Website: lowes
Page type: review-order
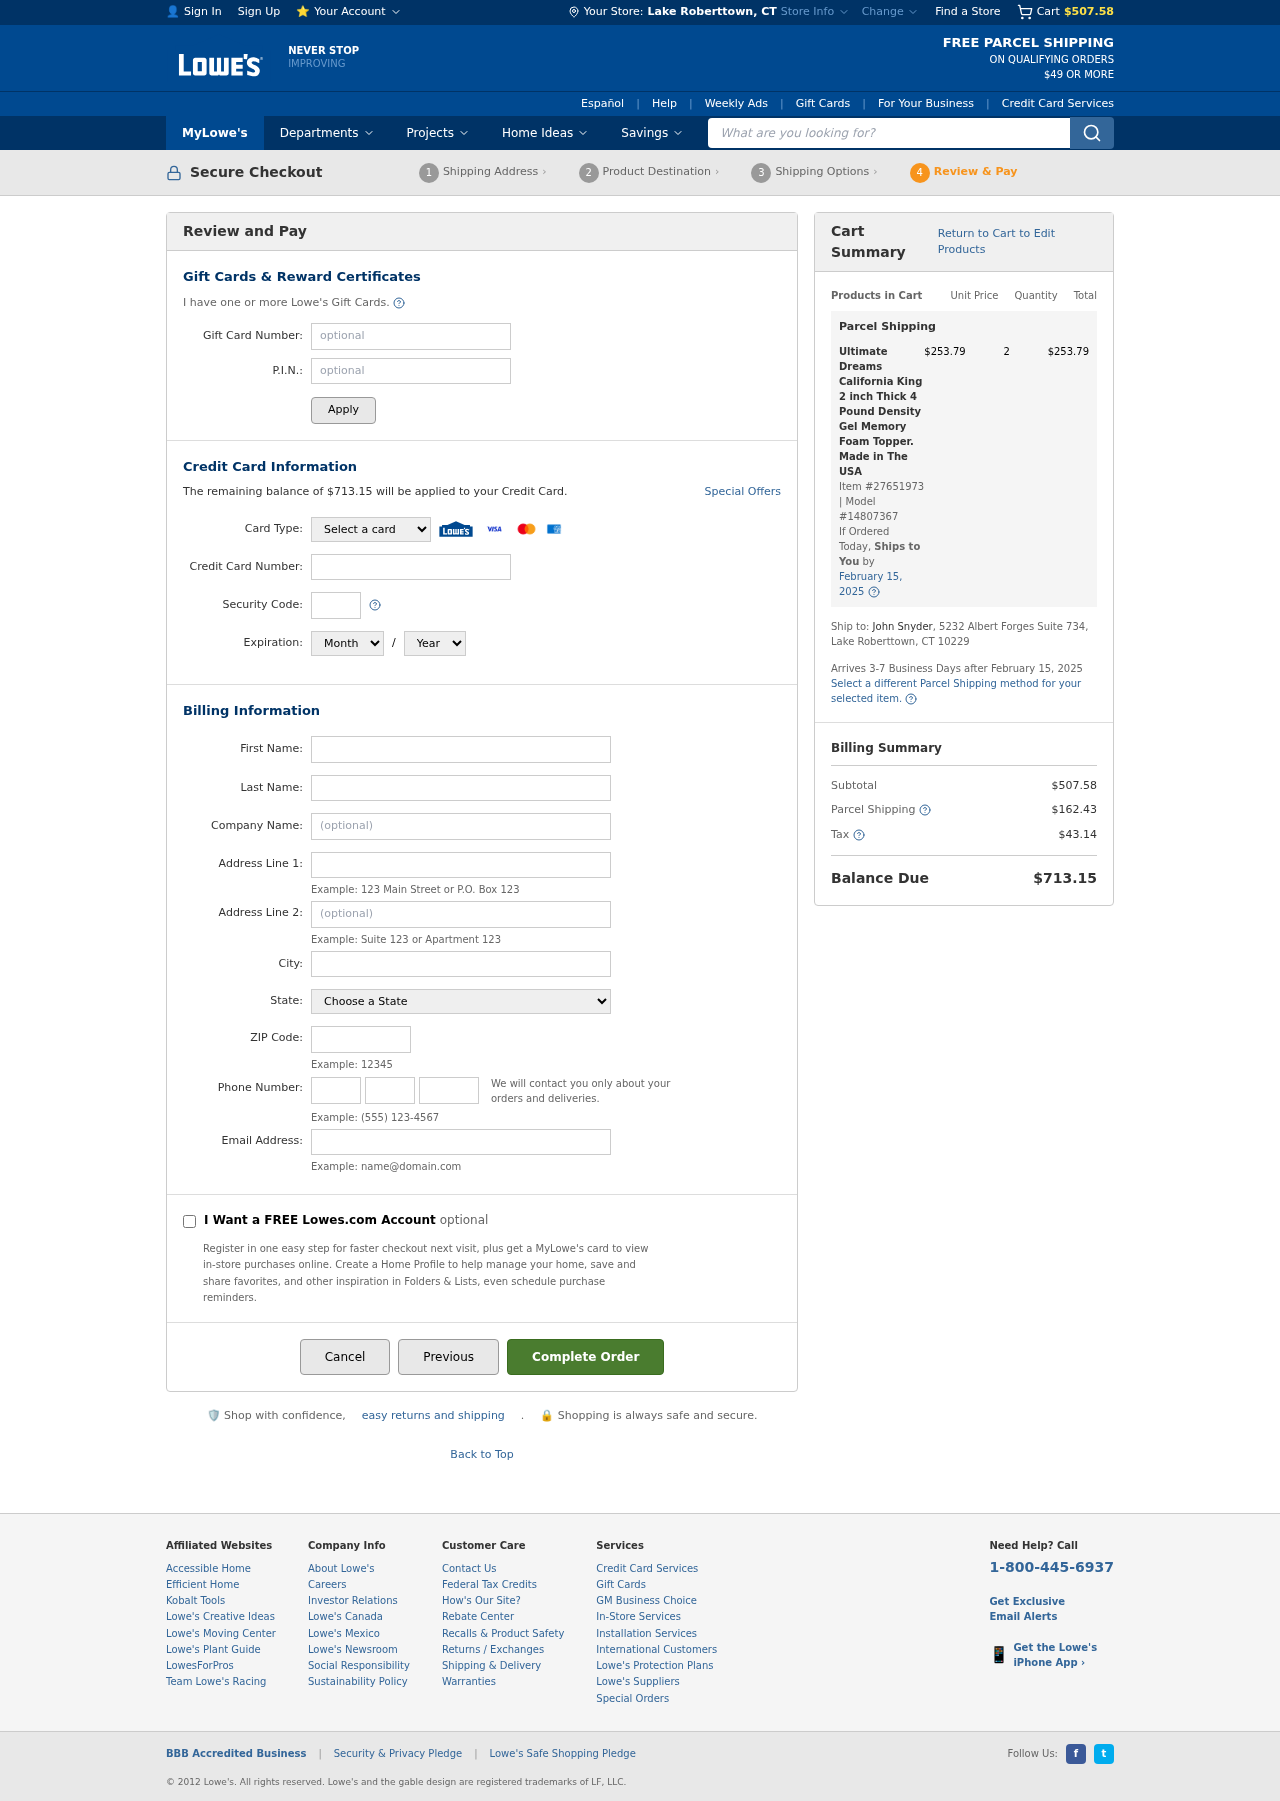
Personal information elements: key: PII_CARD_CVV
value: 540
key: PII_CARD_EXPIRY_MONTH
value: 07
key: PII_CARD_EXPIRY_YEAR
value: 29
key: PII_CARD_NUMBER
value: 2228 0664 6004 8187
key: PII_CARD_TYPE
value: Mastercard
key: PII_CITY
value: Lake Roberttown
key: PII_CITY_STATE
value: Lake Roberttown, CT
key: PII_EMAIL
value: jsnyder@gmail.com
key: PII_FIRSTNAME
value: John
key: PII_LASTNAME
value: Snyder
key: PII_PHONE_AREA
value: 668
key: PII_PHONE_PREFIX
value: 208
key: PII_PHONE_SUFFIX
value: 6435
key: PII_POSTCODE
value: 10229
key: PII_STATE
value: Connecticut
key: PII_STREET
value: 5232 Albert Forges Suite 734
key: PII_STREET2
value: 5232 Albert Forges Suite 734
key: PII_FULLNAME2
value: John Snyder
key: PII_STATE_ABBR
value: CT
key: PII_POSTCODE_FULL
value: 10229
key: PII_CITY_STATE_ZIP
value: Lake Roberttown, CT 10229
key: PII_POSTCODE_NUMERIC
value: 10229
Product elements: key: PRODUCT1_NAME
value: Ultimate Dreams California King 2 inch Thick 4 Pound Density Gel Memory Foam Topper. Made in The USA
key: PRODUCT1_PRICE
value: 253.79
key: PRODUCT1_QUANTITY
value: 2
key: PRODUCT1_ITEM_NUMBER
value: Item #27651973
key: PRODUCT1_MODEL_NUMBER
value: Model #14807367
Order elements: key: ORDER_SUBTOTAL
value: $507.58
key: ORDER_BALANCE_DUE
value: $713.15
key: ORDER_SHIPPING_DATE
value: February 15, 2025
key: ORDER_ITEM_TOTAL
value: $253.79
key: ORDER_SHIPPING_DATE2
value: February 15, 2025
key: ORDER_SHIPPING_COST
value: $162.43
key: ORDER_TAX
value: $43.14
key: ORDER_TOTAL
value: $713.15
Search elements: key: HEADER_SEARCH
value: What are you looking for?